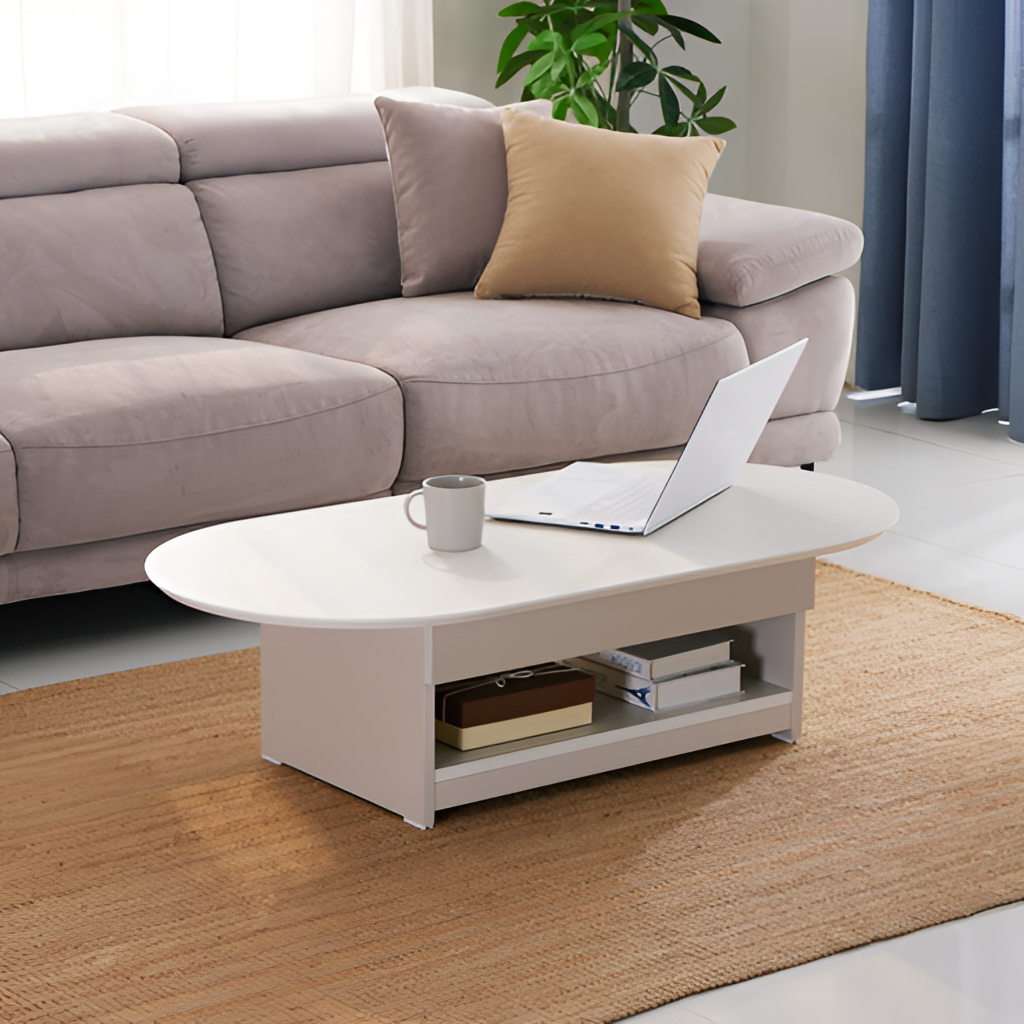
beige fabric sofa, living room, paint wallpaper, with solid pattern, modern, tile flooring, with large square pattern